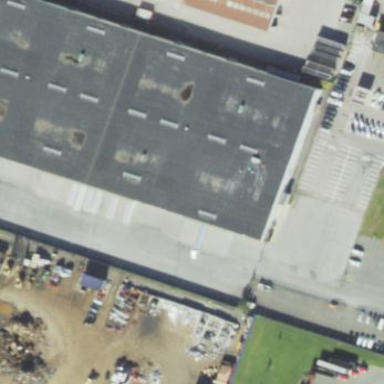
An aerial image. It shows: Warehouse.